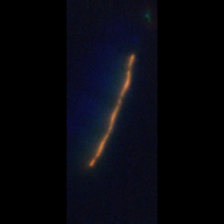
Taxon: Psuedo-nitzschia
Group: Diatoms